【题型】解答题　【知识点】立体几何　【难度】medium
球面距离在地理学、导航系统、信息技术等多个领域有着广泛应用．球面距离的定义：球面上两点之间的最短连线的长度，即经过这两点的大圆（经过球心的平面截球面所得的圆）在这两点间的一段劣弧的长度．这个弧长就被称作两点的球面距离．

\noindent (1)在正四棱柱$ABCD-A_1B_1C_1D_1$（底面为正方形的直棱柱）中，$AB=1$，$AA_1=\sqrt{2}$，求顶点$A$，$B$在该正四棱柱外接球上的球面距离．

\noindent (2)如图1，在直角梯形$ABCD$中，$BC \parallel AD$，$\angle BCD=90^\circ$，$BC=\dfrac{1}{2}AD=1$，$DC=\sqrt{3}$．现将$\triangle ABD$沿边$BD$折起到$P$，如图2，使得点$P$在底面$BCD$的射影$H$在$CD$上．

\noindent \textcircled{1}求点$P$到底面$BCD$的距离；

\noindent \textcircled{2}设棱锥$P-BCD$的外接球为球$O$，求$P$，$C$两点在球$O$上的球面距离．

\noindent 参考数据：$\cos\dfrac{27\pi}{100}=\dfrac{2}{3}$，$\cos\dfrac{47\pi}{100}=\dfrac{1}{11}$．
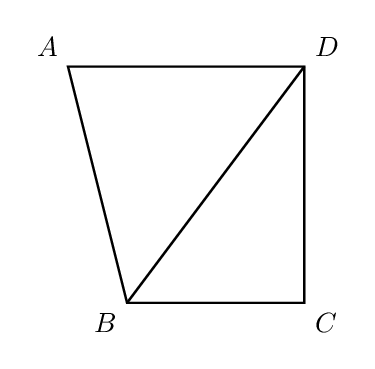
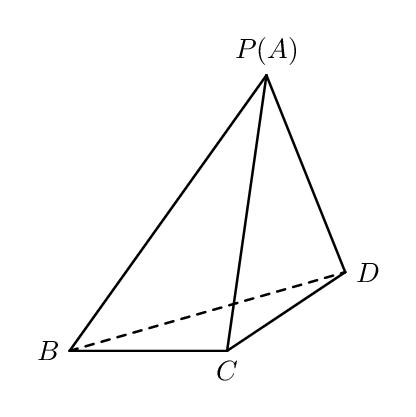
【解答】

\vspace{1em}
\noindent \textbf{【答案】} (1)$\dfrac{\pi}{3}$；

\noindent (2)\textcircled{1}$\dfrac{2\sqrt{6}}{3}$；②$\dfrac{53\sqrt{22}\pi}{400}$．

\noindent \textbf{【分析】}（1）求出线段$AB$所对的正四棱柱$ABCD-A_1B_1C_1D_1$外接球截面大圆的圆心角，再求出弧长．

\noindent （2）\textcircled{1}根据给定条件可得$BC \perp$平面$PCD$，再在直角三角形中求出$PH$；\textcircled{2}利用球的截面性质确定球心，求出球半径，进而求出球面距离．

\noindent \textbf{【详解】}（1）正四棱柱$ABCD-A_1B_1C_1D_1$的外接球直径$AC_1=\sqrt{1^2+1^2+(\sqrt{2})^2}=2$，球半径$R'=1$，

\noindent 因此球心与点$A,B$构成正三角形，弦$AB$所对球过$A,B$的大圆圆心角为$\dfrac{\pi}{3}$，弧长为$\dfrac{\pi}{3}$，

\noindent 所以顶点$A$，$B$在该正四棱柱外接球上的球面距离为$\dfrac{\pi}{3}$．

\noindent （2）\textcircled{1}在直角梯形$ABCD$中，$BC \parallel AD$，$\angle BCD=90^\circ$，$BC=\dfrac{1}{2}AD=1$，$DC=\sqrt{3}$，

\noindent $BD=\sqrt{1^2+(\sqrt{3})^2}=2=AD$，$\angle ADB=90^\circ-\angle BDC=60^\circ$，则$\triangle ABD$为正三角形，

\noindent 在棱锥$P-BCD$中，$PH \perp$平面$BCD$，而$BC \subset$平面$BCD$，则$BC \perp PH$，

\noindent 又$BC \perp CD$，$PH \cap CD=H$，$PH,CD \subset$平面$PCD$，则$BC \perp$平面$PCD$，

\noindent 而$PC \subset$平面$PCD$，因此$PC \perp BC$，$PC=\sqrt{PB^2-BC^2}=\sqrt{3}$，

\noindent 在$\triangle PCD$中，$\cos\angle PDH=\dfrac{\dfrac{1}{2}PD}{CD}=\dfrac{1}{\sqrt{3}}$，$\sin\angle PDH=\dfrac{\sqrt{2}}{\sqrt{3}}$，$PH=PD\sin\angle PDH=\dfrac{2\sqrt{6}}{3}$，

\noindent 所以点$P$到底面$BCD$的距离为$\dfrac{2\sqrt{6}}{3}$．

\noindent \textcircled{2}取$BD$中点$O_1$，则$O_1$为$\triangle BCD$外接圆圆心，令正$\triangle PBD$的外接圆圆心为$O_2$，

\noindent 连接$BO_1,O_1H,OO_1,OO_2,OB$，则$O_1O_2=\dfrac{1}{3}PO_1=\dfrac{\sqrt{3}}{3}$，$OO_2 \perp$平面$PBD$，$OO_1 \perp$平面$BCD$，

\noindent 于是$OO_1 \parallel PH$，$\cos\angle OO_1O_2=\sin\angle PO_1H=\dfrac{PH}{PO_1}=\dfrac{2\sqrt{2}}{3}$，

\noindent 在$\text{Rt}\triangle OO_1O_2$中，$OO_1=\dfrac{O_1O_2}{\cos\angle OO_1O_2}=\dfrac{\sqrt{6}}{4}$，因此棱锥$P-BCD$的外接球半径$R$，

\noindent 有$R^2=OB^2=O_1O^2+O_1B^2=\dfrac{11}{8}$，球$O$的弦$PC$所对大圆的圆心角为$\angle COP$，

\noindent $\cos\angle COP=\dfrac{2R^2-PC^2}{2R^2}=\dfrac{\dfrac{11}{4}-3}{\dfrac{11}{4}}=-\dfrac{1}{11}$，即$\angle COP$是钝角，而$\cos\dfrac{47\pi}{100}=\dfrac{1}{11}$，

\noindent 则$\angle COP=\pi-\dfrac{47\pi}{100}=\dfrac{53\pi}{100}$，$\angle COP$在大圆中所对劣弧长为$\dfrac{53\pi}{100}R=\dfrac{53\sqrt{22}\pi}{400}$，

\noindent 所以$P$，$C$两点在球$O$上的球面距离为$\dfrac{53\sqrt{22}\pi}{400}$．

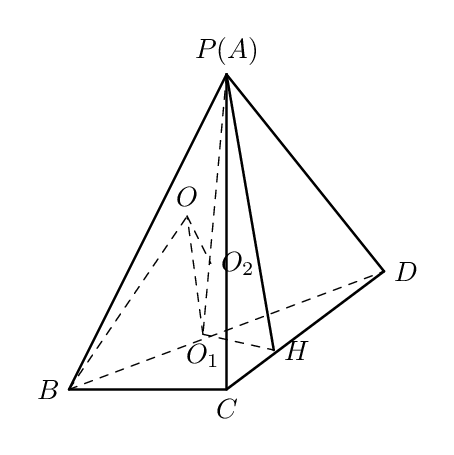